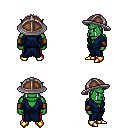
a pixel art fantasy rpg character, male body template, orc, green skin, blue robe, red pants, pink short mohawk hairstyle, chain helm, leather bracers, gold boots, four views (front, back, left, right), 2x2 character sprite sheet, small pixel art, hard edges, no anti-aliasing